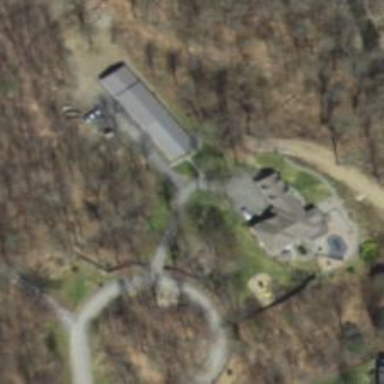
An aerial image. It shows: Driveway leading to service road.